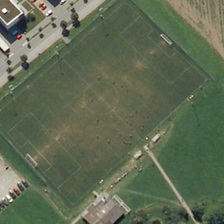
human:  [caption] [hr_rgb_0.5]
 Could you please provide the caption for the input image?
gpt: many people are in a football field near several green trees and buildings .

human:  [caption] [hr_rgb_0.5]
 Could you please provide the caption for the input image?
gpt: many people are in a football field near several green trees and buildings .

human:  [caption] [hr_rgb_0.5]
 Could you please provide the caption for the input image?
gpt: many people are in a football field near several green trees and buildings .

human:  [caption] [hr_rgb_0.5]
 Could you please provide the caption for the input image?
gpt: many people are in a football field near several green trees and buildings .

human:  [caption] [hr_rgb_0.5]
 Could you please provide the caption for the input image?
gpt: many people are in a football field near several green trees and buildings .